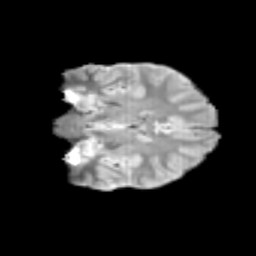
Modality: T2w
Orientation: coronal
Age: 12
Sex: male
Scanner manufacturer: siemens
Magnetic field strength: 3 T
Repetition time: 3.8 s
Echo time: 0.07 s